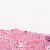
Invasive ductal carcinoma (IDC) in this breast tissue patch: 0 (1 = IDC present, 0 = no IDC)